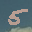
Label: 5